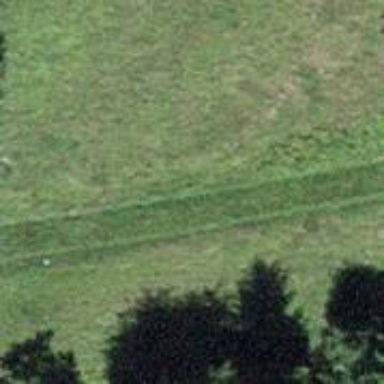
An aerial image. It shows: Unpaved path.